Question: I have an MVC site that I am passing a list of object to a view which should then build up a drop-down list programmatically for each item in the list.
I am attempting to build up a drop-down of items as shown in this example ():

I iterate around the list of objects passing each one to a script method called 'AddRows'. I can see that the items are being passed but I cannot get the items to append to the list (which has the id CartList).
The HTML with the id 'CartList'
'''
<ul class="dropdown-menu cart-content" id="CartList" role="menu">
</ul>
'''
---
Razor 'Foreach' which iterates around the passed object list and calls 'AddRow' method supplying the relevant properties:
'''
@foreach (var cartItem in (List<LoginTest.Models.CartItem>)ViewBag.Data)
{
<script>
var cartItemName = '@cartItem.CartItemName';
var cartItemQty = '@cartItem.CartItemQty';
var cartItemPrice = '@cartItem.CartItemPrice';
AddRows(cartItemName, cartItemQty, cartItemPrice)
</script>
}
'''
---
The AddRows method which append a new list item to the 'CartList' list.
'''
<script type="text/javascript">
var AddRows = function (productName, productQty, productPrice) {
$('#CartList').append('<li><b>' + productName + '</b><span>x ' + productQty + ' PS' + productPrice + '</span></li>');
};
</script>
'''
Any help with this would be much appreciated.
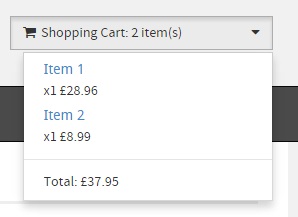
Answer: Rather than polluting your html with all this extra inline scripts, you can assign the collection direct to a javascript variable
'''
<script>
$(function() {
var items = JSON.parse('@Html.Raw(Json.Encode(ViewBag.Data))');
var cartList = $('#CartList');
$.each(items, function(index, item) {
var li = $('<li></li>');
li.append($('<b></b>').text(item.CartItemName));
li.append($('<span></span>').text('x ' + item.CartItemQty + ' PS' + item.CartItemPrice));
cartList.append(li);
});
});
</script>
'''
However all this could be done easier and with out javascript by using a 'ChildAction' that return the menu as a partial view and using '@Html.Action(...)' in the main view